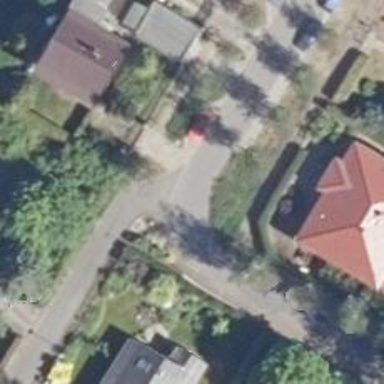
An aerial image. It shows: Residential road.